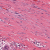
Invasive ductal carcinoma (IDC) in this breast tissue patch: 0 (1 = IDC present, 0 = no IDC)